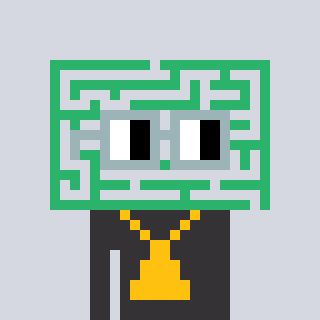
a pixel art character with square dark gray glasses, a maze-shaped head and a grayscale-colored body on a cool background